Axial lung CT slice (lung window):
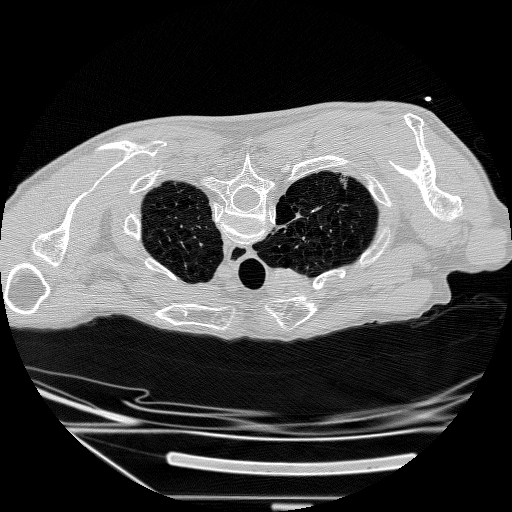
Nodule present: no